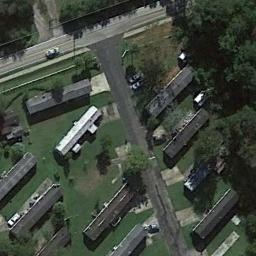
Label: mobile_home_park